Question: I have following html:
'''
<a href="createCompany/getOriginalImage/1" class="fancy_image"><img id="right_tab_image" src="createCompany/getSmallThumbnail/1" alt=""></a>
'''
And following code executes(tested in debug) when page loads:
'''
$(document).ready(function(){
$(".fancy_image").fancybox({
type : 'image',
openEffect : 'none',
closeEffect : 'none'
});
});
'''
and to the the page include following sources:

But when I click on href image opens but in another tab.
What did I forget ?
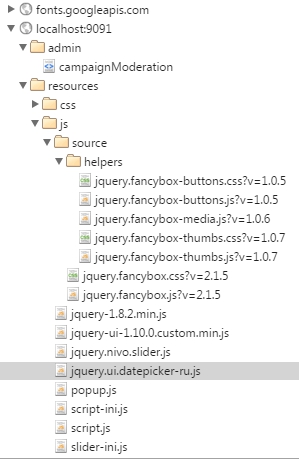
Answer: An imitation of the supplied code seems to work:
## HTML
'''
<a class="fancybox" href="http://picsofcanada.com/wp-content/uploads/2014/03/11wwartsuewilkinslooktothecoast.jpg"
style='width:50px;'>
<!-- Note that FancyBox ignores this width styling -->
<img src="http://picsofcanada.com/wp-content/uploads/2014/03/11wwartsuewilkinslooktothecoast-150x150.jpg" alt="" /><br>
<b>Click to trigger Fancybox</b></div>
'''
## jQuery
'''
$(document).ready(function () {
$('.fancybox').fancybox({
padding: 0,
type : 'image',
openEffect : 'none',
closeEffect : 'none'
});
});
'''
See <URL>.
So things you should try to get it working:
1. Use the latest version of jQuery and the latest version of fancybox. Sometimes there are problems with the versions.
2. Make sure that fancybox.js is actually loaded
3. Specify your image links in the full http://.. format
I think if you follow all these points, it'll work. Otherwise, check if any of the other plugins cause problems with fancybox.